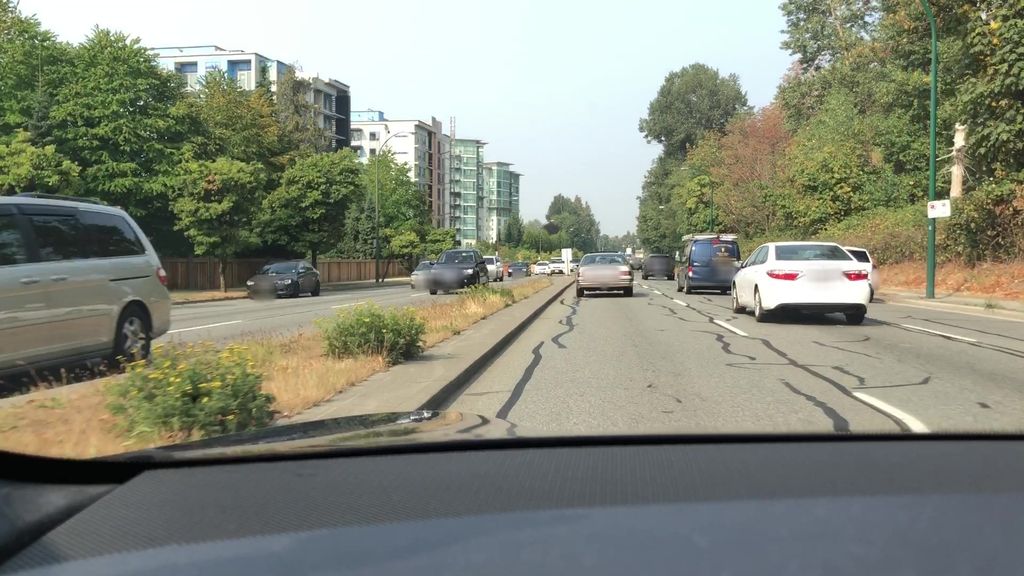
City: vancouver